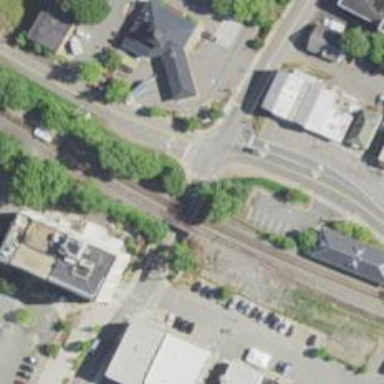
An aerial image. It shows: Railway siding for service.